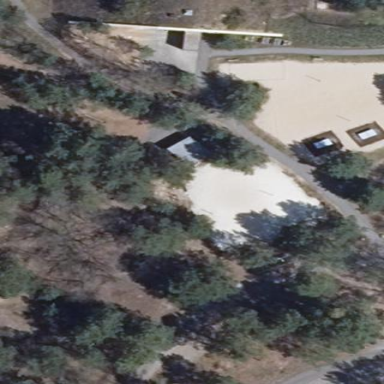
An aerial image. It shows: Sandy pitch designated for beach volleyball.